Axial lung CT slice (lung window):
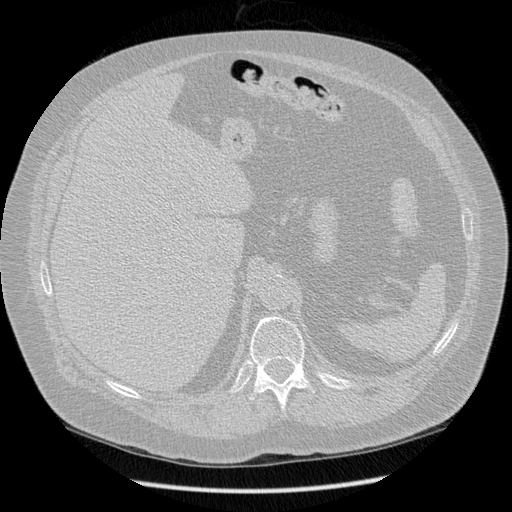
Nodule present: no